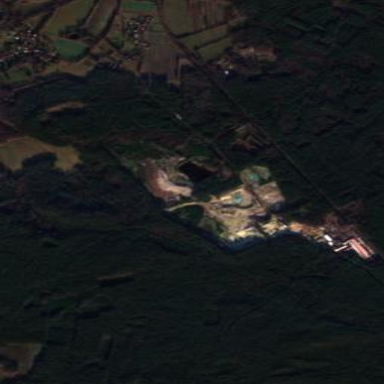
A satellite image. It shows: Quarry area.